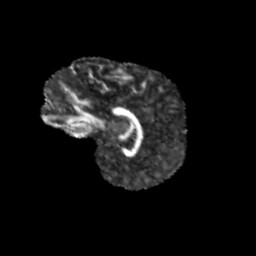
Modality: FA
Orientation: sagittal
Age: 12
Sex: female
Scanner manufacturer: siemens
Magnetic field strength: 3 T
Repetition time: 3.8 s
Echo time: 0.07 s